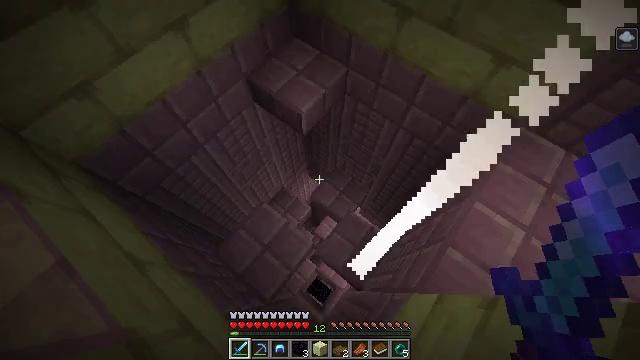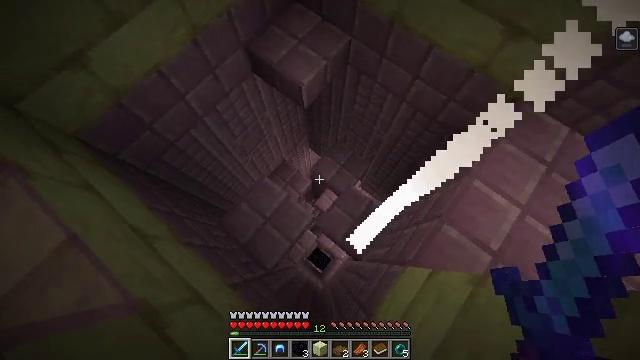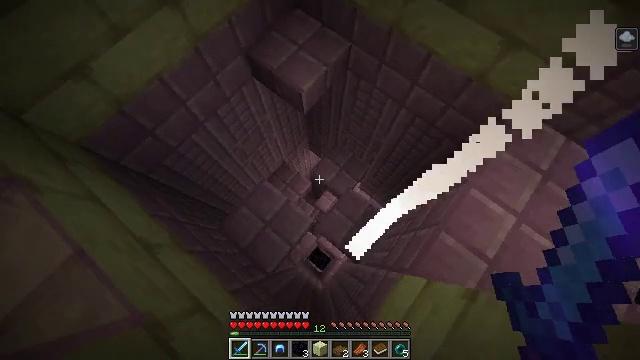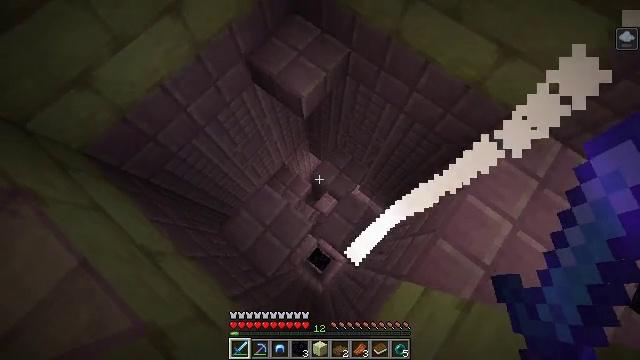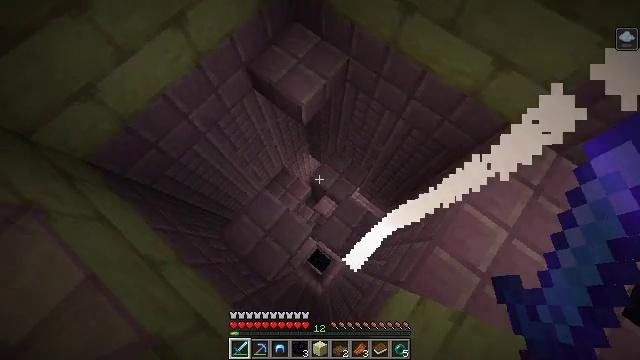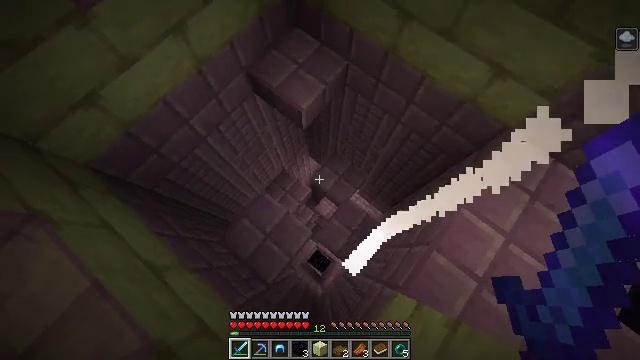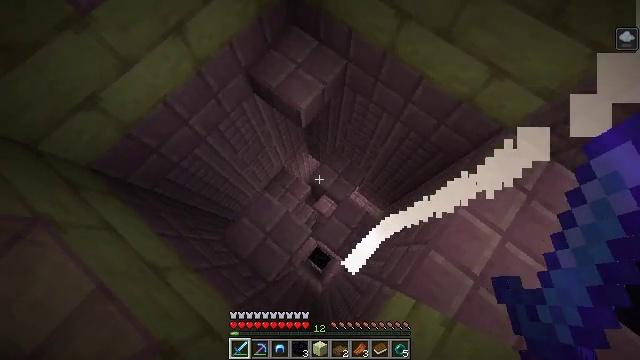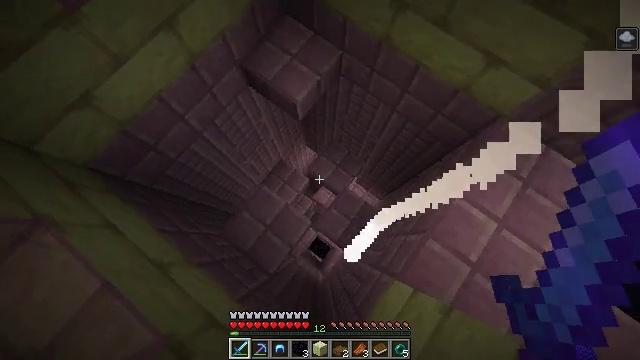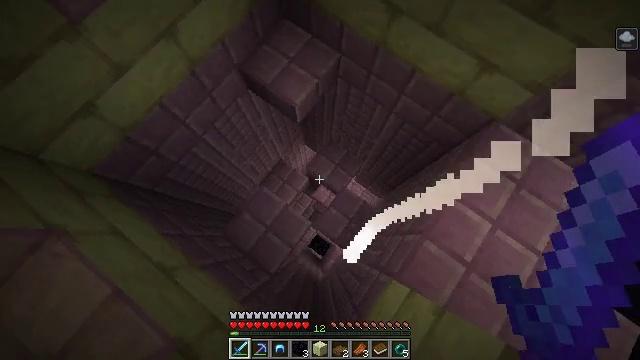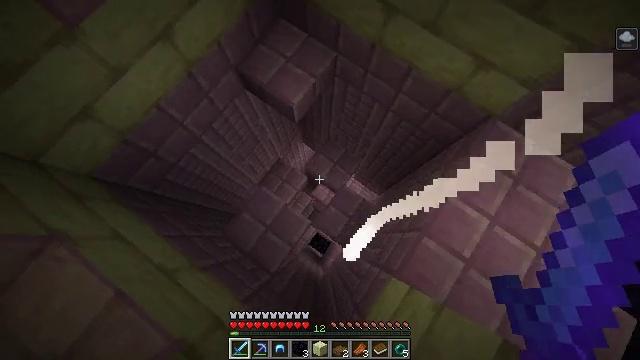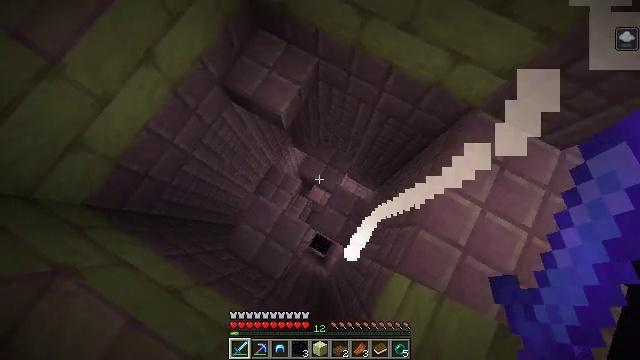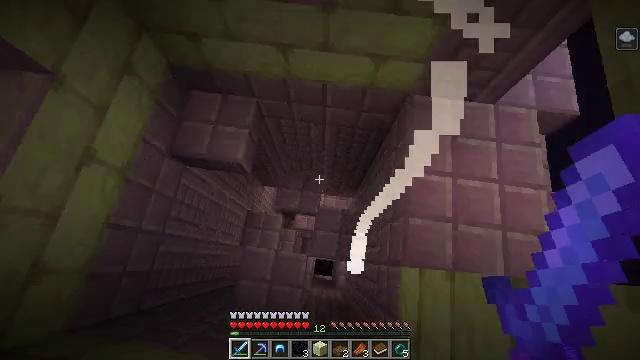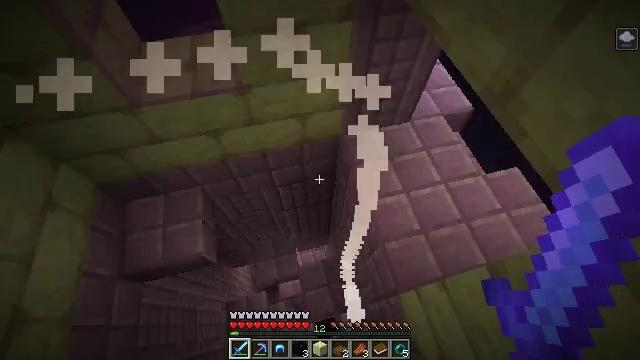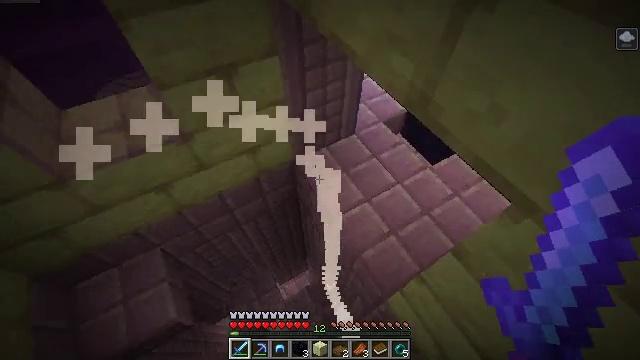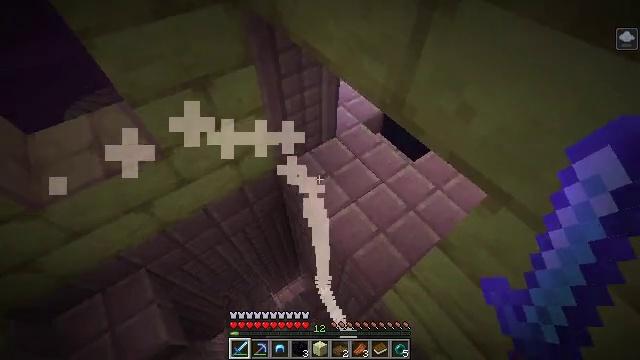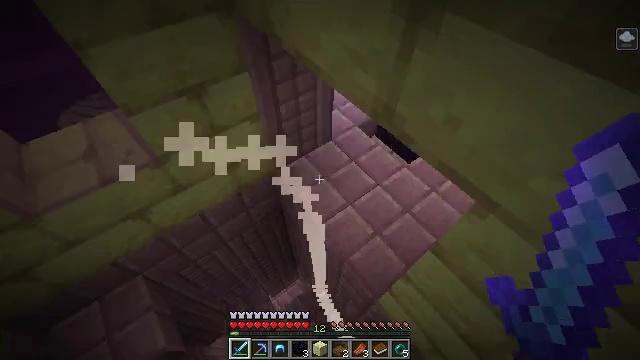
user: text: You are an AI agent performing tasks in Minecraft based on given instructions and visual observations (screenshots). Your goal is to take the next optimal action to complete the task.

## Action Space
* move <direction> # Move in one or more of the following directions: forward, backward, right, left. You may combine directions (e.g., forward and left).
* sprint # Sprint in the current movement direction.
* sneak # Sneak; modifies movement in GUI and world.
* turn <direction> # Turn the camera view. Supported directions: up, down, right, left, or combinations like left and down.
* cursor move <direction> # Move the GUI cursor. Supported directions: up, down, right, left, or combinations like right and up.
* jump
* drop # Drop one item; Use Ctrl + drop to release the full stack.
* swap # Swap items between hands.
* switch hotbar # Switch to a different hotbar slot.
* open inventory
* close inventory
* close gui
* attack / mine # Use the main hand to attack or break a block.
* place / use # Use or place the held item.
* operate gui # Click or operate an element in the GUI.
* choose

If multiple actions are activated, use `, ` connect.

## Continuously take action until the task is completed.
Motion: motion action
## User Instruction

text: Mine end stone bricks.
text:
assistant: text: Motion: turn down
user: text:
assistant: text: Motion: no_op
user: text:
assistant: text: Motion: no_op
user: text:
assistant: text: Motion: no_op
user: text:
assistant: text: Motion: no_op
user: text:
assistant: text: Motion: no_op
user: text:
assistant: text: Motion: turn right and down
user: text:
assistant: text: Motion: no_op
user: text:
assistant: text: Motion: turn right
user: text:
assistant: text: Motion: turn right
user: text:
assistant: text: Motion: turn right and up
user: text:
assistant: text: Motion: move right, turn right and up
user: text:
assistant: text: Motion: move right, turn right and up
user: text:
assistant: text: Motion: turn right
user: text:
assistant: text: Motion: turn right
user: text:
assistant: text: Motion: turn right and up, open inventory
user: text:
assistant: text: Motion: cursor move right, open inventory
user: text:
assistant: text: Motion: cursor move right and up, open inventory
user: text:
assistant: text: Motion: cursor move right
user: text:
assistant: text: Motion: no_op
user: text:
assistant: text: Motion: no_op
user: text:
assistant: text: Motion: no_op
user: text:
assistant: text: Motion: no_op
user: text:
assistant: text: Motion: no_op
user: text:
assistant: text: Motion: no_op
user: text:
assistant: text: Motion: no_op
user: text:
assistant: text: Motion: no_op
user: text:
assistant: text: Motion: no_op
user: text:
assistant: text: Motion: no_op
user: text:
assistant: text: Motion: close inventory